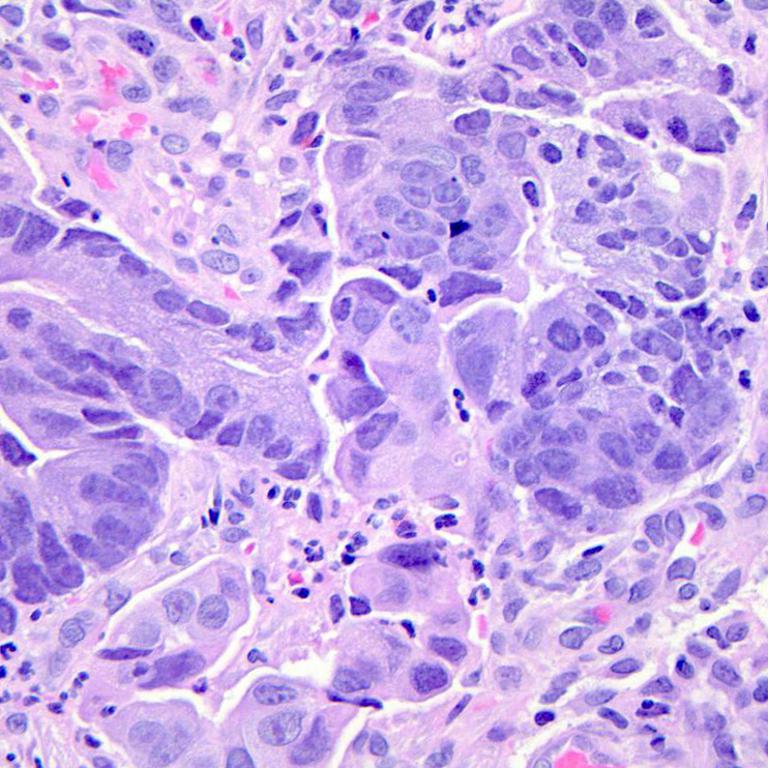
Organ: colon
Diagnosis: adenocarcinomas